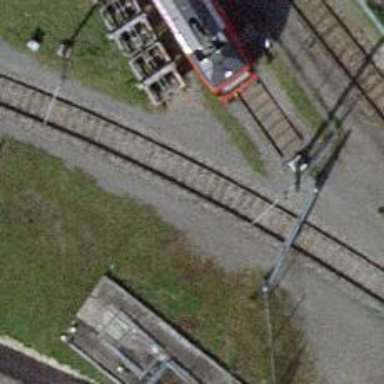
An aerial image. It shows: Railway yard with single rail track. The electrified track has contact line for power supply.